Question: [
I want to sum up all the duplicates in a column so that there is no duplicate row in the data frame.
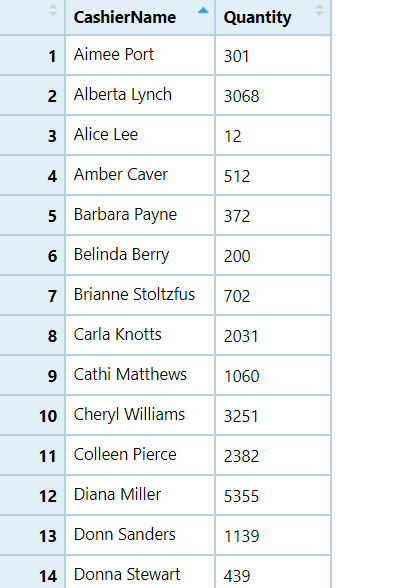
Answer: I would love to test your data, so please provide it using 'dput'.
Based on this post - <URL> perhaps something like
'''
library(plyr)
filtered_df <- ddply(df,~CashierName,summarise,Quantity=sum(Quantity))
'''
another option, with 'dplyr'
'''
df <- df %>% group_by(CashierName) %>% summarise(Quantity= sum(Quantity))
'''